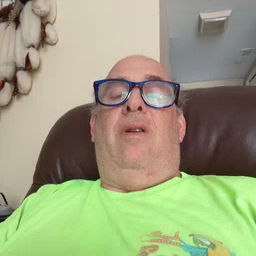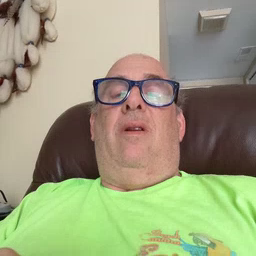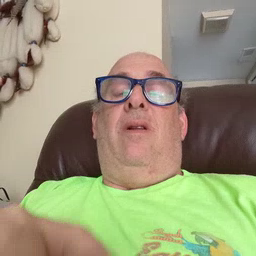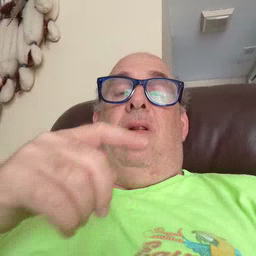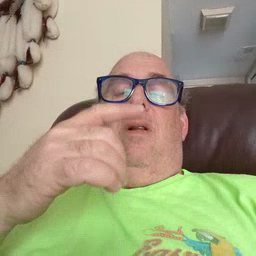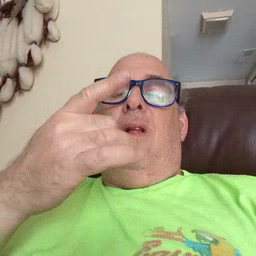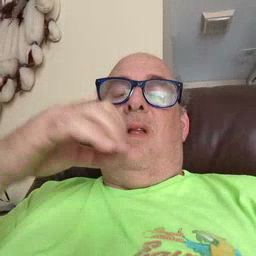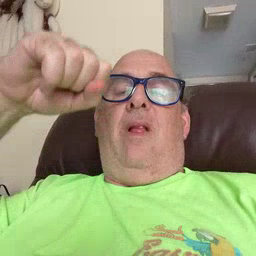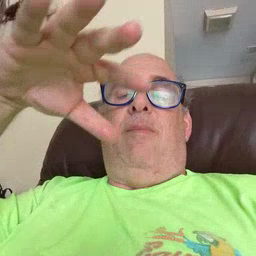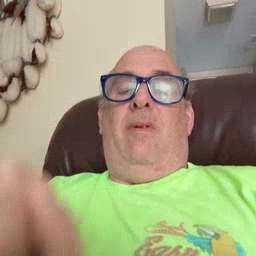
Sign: lamp